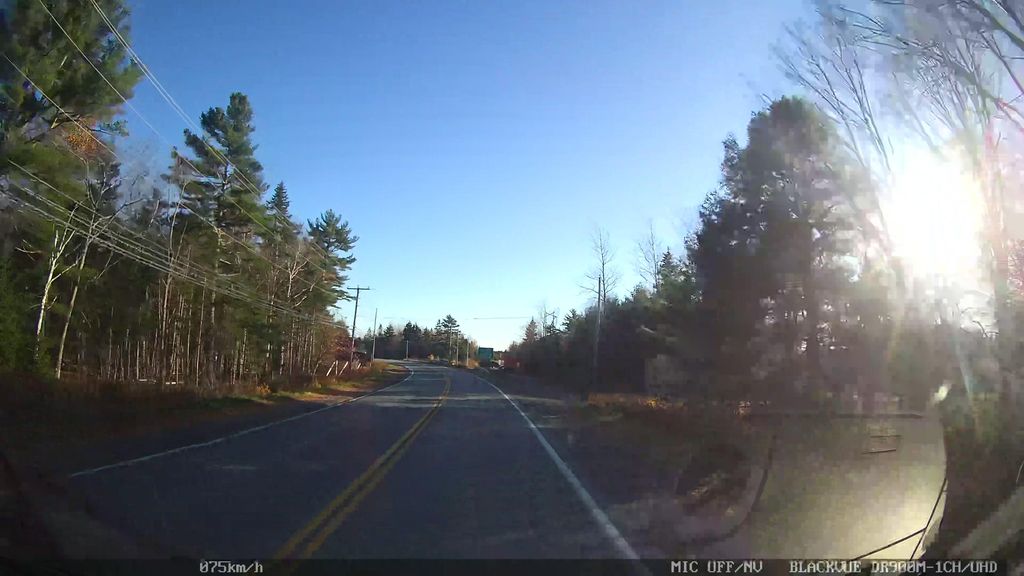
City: halifax